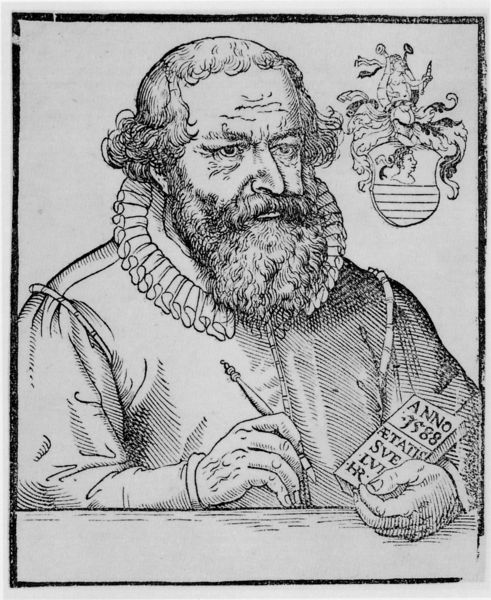
Titel: Selbstbildnis des Hans Rogel
Künstler: Hans Rogel
Institution: (Seriendruck)
Schlagwörter: feder, hand, mann, weiß, sitzen, finger, frau, grau, haar, mund, nase, schwarz, stirn, tisch, zeichnung, blick, alt, bart, jacke, arme, augen, bibel, falten, kragen, rahmen, stein, vollbart, ärmel, bildnis, halskrause, herr, hände, portrait, porträt, brüstung, gewand, haare, mantel, adel, spitzen, blatt, augenbrauen, brustbild, locken, renaissance, engel, holzschnitt, schrift, grafik, graphik, monochrom, tafel, ernst, rüschen, jahreszahl, buch, druck, schwarzweiss, radierung, stich, buchstaben, schriftsteller, autor, stirnfalten, krause, stift, buchseite, jahr, wappen, schreiben, mittelalter, kröse, schreiber, griffel, kupferstich, federkiel, latein, lateinisch, tiefdruck, täfelchen, helmzier, anno, aetatis, brustportrait, nae, 1588, edruck, anno 1588, 3/4 portrait, nger, happen